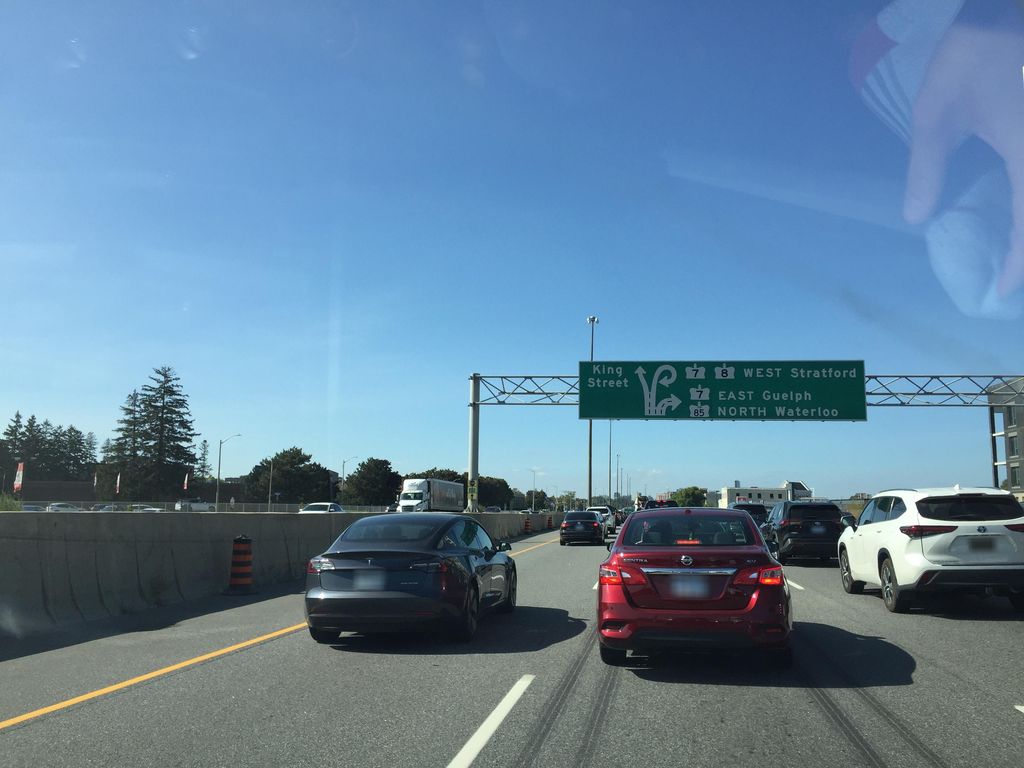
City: kitchener-waterloo